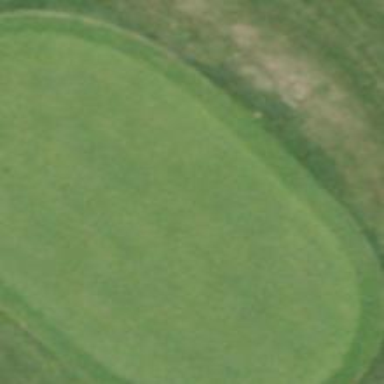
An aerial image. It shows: View of golf hole.